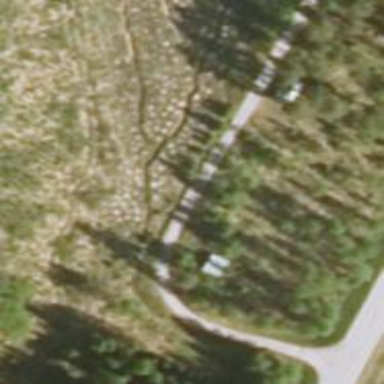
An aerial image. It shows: Shelter building.